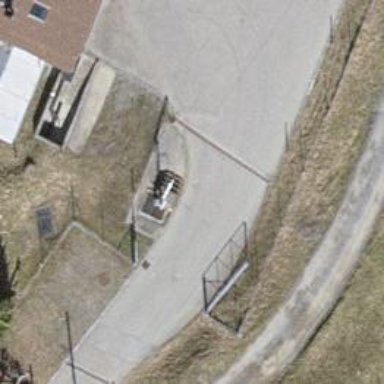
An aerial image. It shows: Gate.